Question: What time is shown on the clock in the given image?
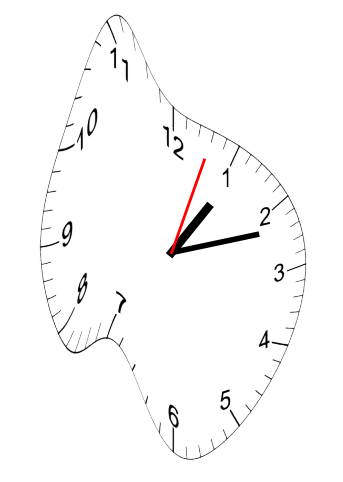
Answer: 01:12:03